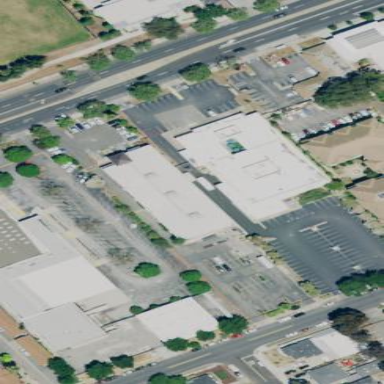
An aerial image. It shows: Building.